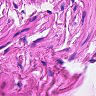
Metastatic tissue present: no